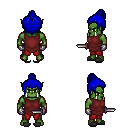
a pixel art fantasy rpg character, male body template, orc, green skin, maroon tunic, red pants, blue short topknot hairstyle, metal gloves, gray slippers, dagger, four views (front, back, left, right), 2x2 character sprite sheet, small pixel art, hard edges, no anti-aliasing